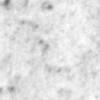
Label: no_change